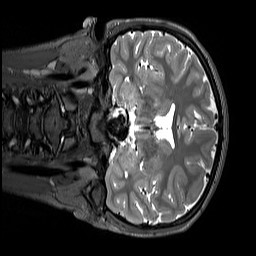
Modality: T2w
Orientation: coronal
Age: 13
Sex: female
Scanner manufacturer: siemens
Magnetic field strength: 3 T
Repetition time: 3.2 s
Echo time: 0.408 s